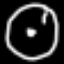
Label: clock